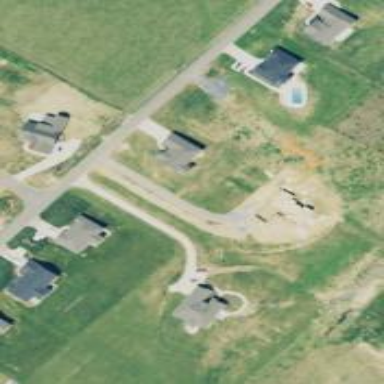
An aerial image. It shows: Driveway leading to service road.